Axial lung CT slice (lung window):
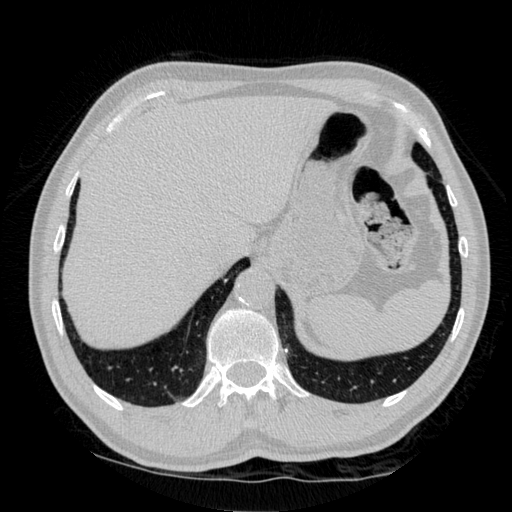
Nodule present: no